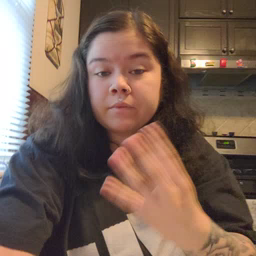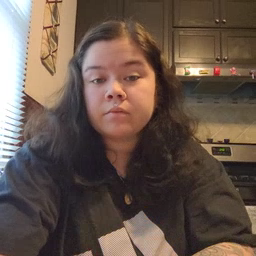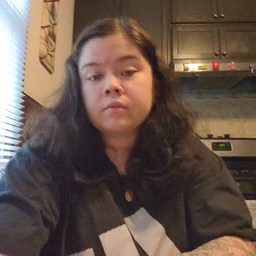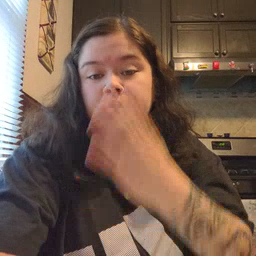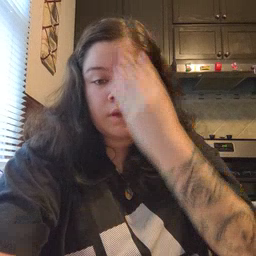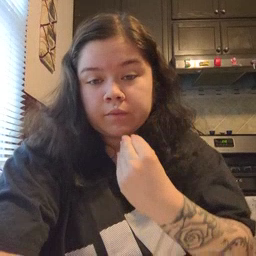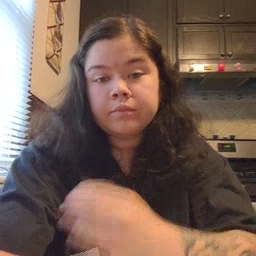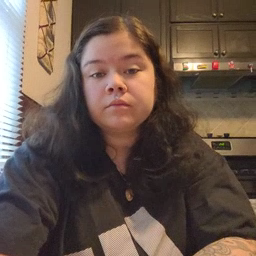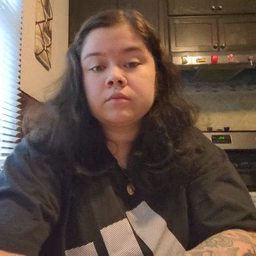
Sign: nap